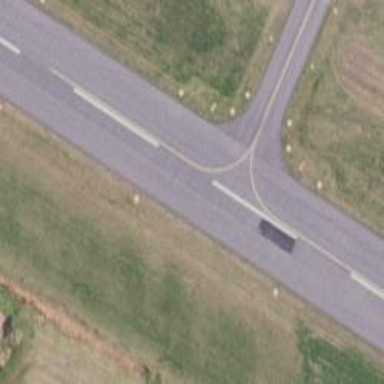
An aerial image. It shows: Runway surface made of asphalt at airport.